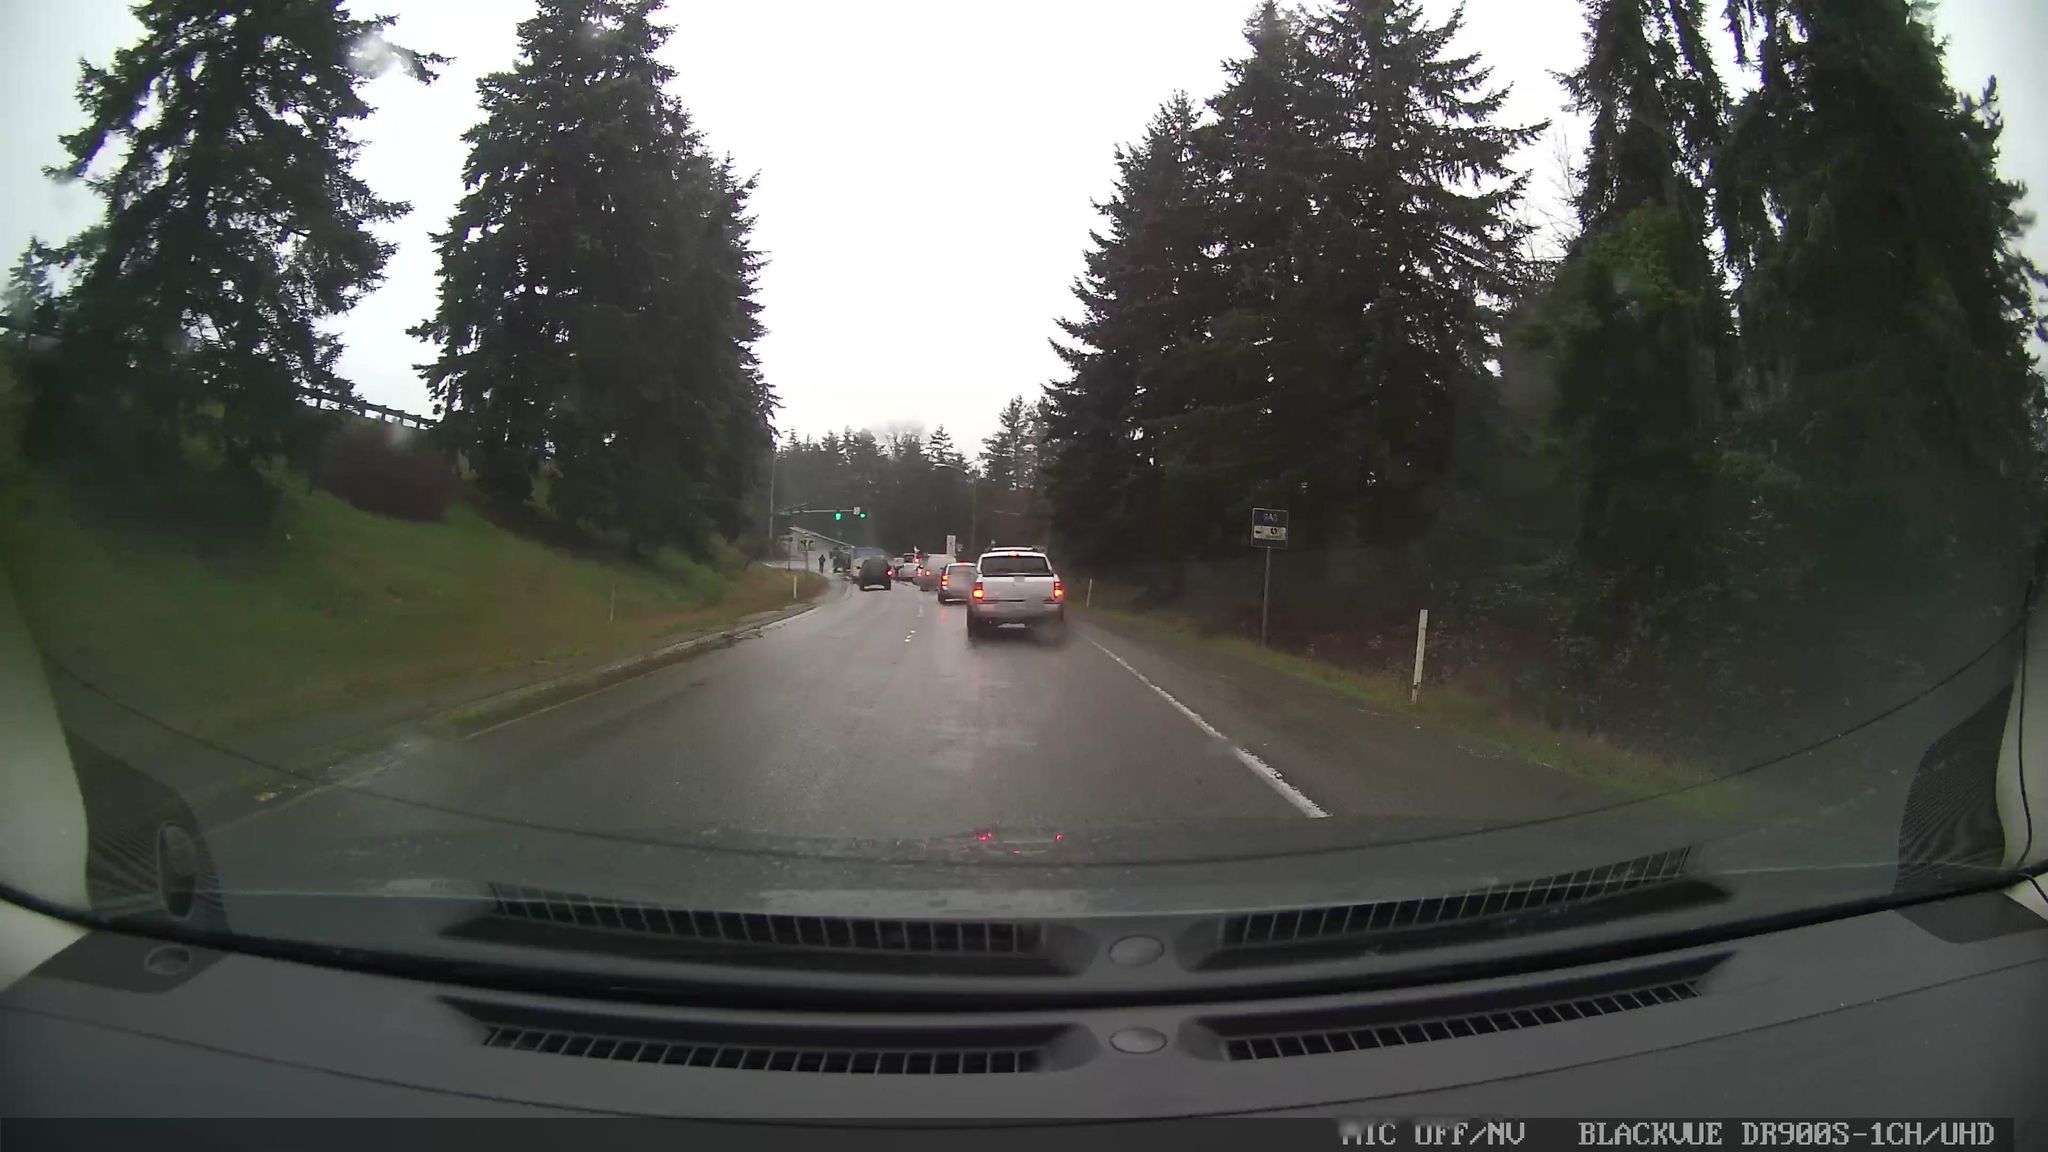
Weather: cloudy
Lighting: day
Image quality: slightly poor
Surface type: driving surface
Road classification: footway
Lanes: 2, 1
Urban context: urban centre
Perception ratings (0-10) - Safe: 2.39, Lively: 1.77, Beautiful: 5.57, Boring: 2.58, Depressing: 1.39, Wealthy: 2.06